Aerial crown-view tile of a tropical tree (Barro Colorado Island, Panama), acquired 20250217:
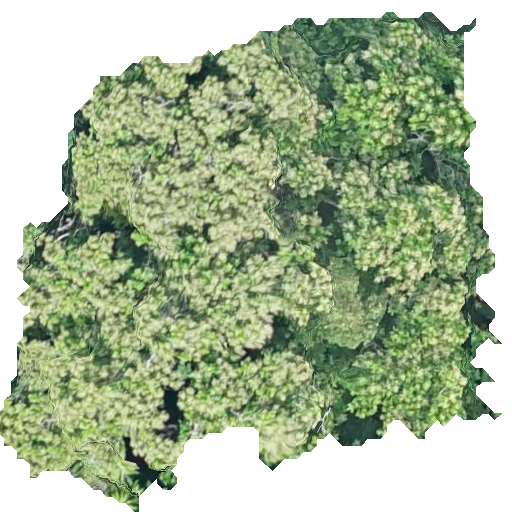
Species: Anacardium excelsum
GBIF accepted scientific name: Anacardium excelsum
Crown area: 262.393 m²